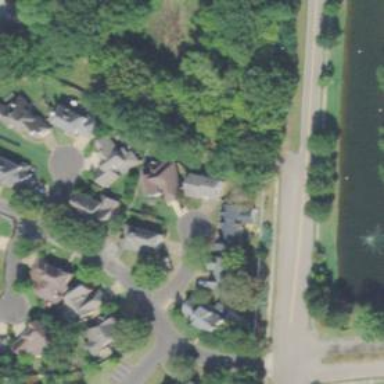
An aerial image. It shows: Turning circle on the road.